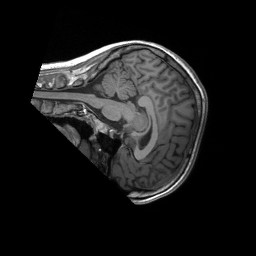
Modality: T1w
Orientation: sagittal
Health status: healthy
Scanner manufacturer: siemens
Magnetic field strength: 3 T
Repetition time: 1.9 s
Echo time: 0.00232 s